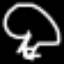
Label: mushroom